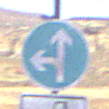
Verkehrszeichen: VorgeschriebeneFahrtrichtungGeradeausOderLinks
Zusatzzeichen unten: MehrspurigeFahrzeugeFrei8
Umgebung: Outdoor, Nature
Tageszeit: MorningAfternoon
Wetter: Clear
Licht: Natural
Jahreszeit: NotSpecified
Kontrast: HighContrast